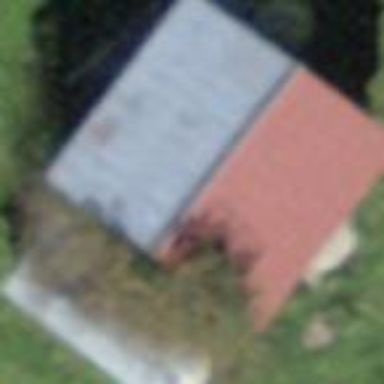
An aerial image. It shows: Rural barn.